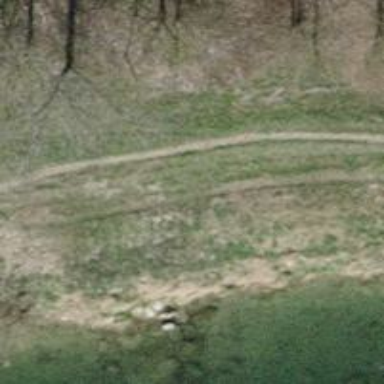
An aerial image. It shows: Grassy path.